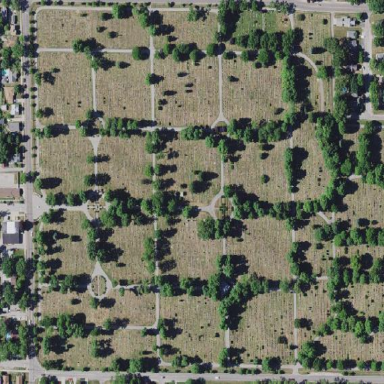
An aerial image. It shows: Cemetery.